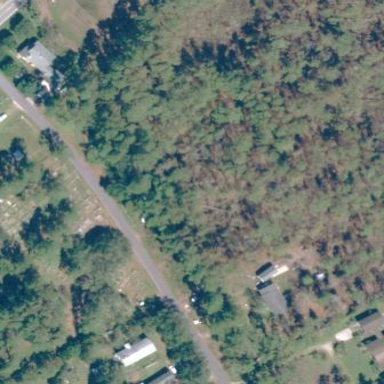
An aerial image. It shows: Cemetery.